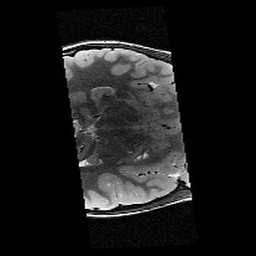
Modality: T2w
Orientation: axial
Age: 12
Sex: female
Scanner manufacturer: siemens
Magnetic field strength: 3 T
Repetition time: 9.23 s
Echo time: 0.067 s